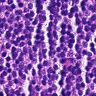
Metastatic tissue present: no